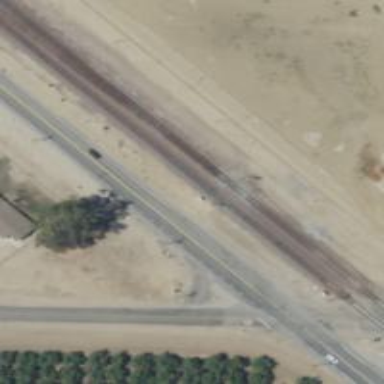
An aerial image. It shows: Railway siding for service.